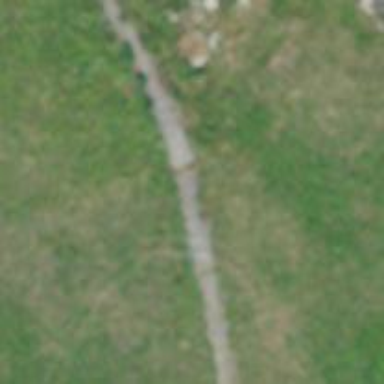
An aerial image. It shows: Pebblestone path.